Question: I've created a new "Report Server Project" in VS2013 .Net 4.5. I've added a data source and the test connection succeeds. I've added a DataSet using the "Use a dataset embedded in my report" option choosing the data source previously created. The query type is Stored Procedure with a single text parameter. In the report data box I can right click my DataSet, choose Query, and execute the sproc. I see a grid populated correctly with my data.
However, when I try to create and preview a report it fails. I do the following:
Add a new report.
Drop a table on it from the toolbox.
Start dragging fields from my DataSet onto the table.
When I hit preview I see the following

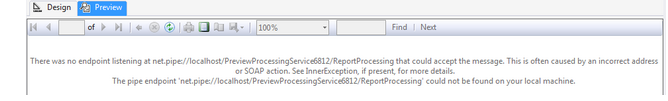
Answer: This is a "HACK" but it will do what you are asking.
'''
<%@ Page Title="Home Page" Language="C#" AutoEventWireup="true" CodeBehind="Default.aspx.cs" Inherits="WebApplication24._Default" %>
<%@ Register Assembly="Microsoft.ReportViewer.WebForms, Version=11.0.0.0, Culture=neutral, PublicKeyToken=89845dcd8080cc91" Namespace="Microsoft.Reporting.WebForms" TagPrefix="rsweb" %>
<!DOCTYPE html>
<html xmlns="http://www.w3.org/1999/xhtml">
<head runat="server">
<title></title>
<script type="text/javascript" src="http://ajax.microsoft.com/ajax/jquery/jquery-2.1.1.js"></script>
<script type="text/javascript">
$(document).ready(function () {
Sys.WebForms.PageRequestManager.getInstance().add_pageLoading(pageLoadingHandler);
function pageLoadingHandler() {
fixParameters();
}
function fixParameters() {
$("table[id^='ParametersGridReportViewer1']").find('input[type=text]').each(function () {
if (isDate($(this).attr("value"))) {
$(this).val($(this).val().substring(0, 10));
}
});
}
function isDate(date) {
return ((new Date(date) !== "Invalid Date" && !isNaN(new Date(date))));
}
});
</script>
</head>
<body>
<form id="form1" runat="server">
<div>
<asp:ScriptManager ID="ScriptManager1" runat="server"></asp:ScriptManager>
<rsweb:ReportViewer ID="ReportViewer1" runat="server" Font-Names="Verdana" Font-Size="8pt" ProcessingMode="Remote" WaitMessageFont-Names="Verdana" WaitMessageFont-Size="14pt" Width="1184px" ShowParameterPrompts="True">
<ServerReport ReportPath="/Report Project1/Report1" />
</rsweb:ReportViewer>
</div>
</form>
</body>
</html>
'''
Replace the "ReportViewer1" with the name of your report viewer.
This basically will check all input fields inside the report parameter table and if any of them look like dates then it will remove the time while loading.
Added entire page code.